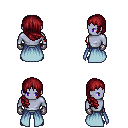
a pixel art fantasy rpg character, male body template, dark elf, purple skin, overskirt, teal pants, brunette right-swept hairstyle, metal gloves, maroon shoes, four views (front, back, left, right), 2x2 character sprite sheet, small pixel art, hard edges, no anti-aliasing